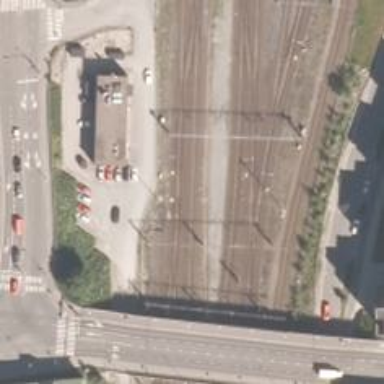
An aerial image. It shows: Railway signal.